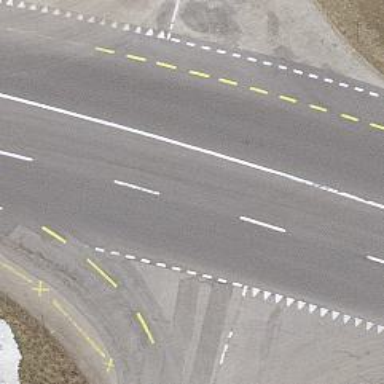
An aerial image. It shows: Primary highway with dedicated lane for cyclists.